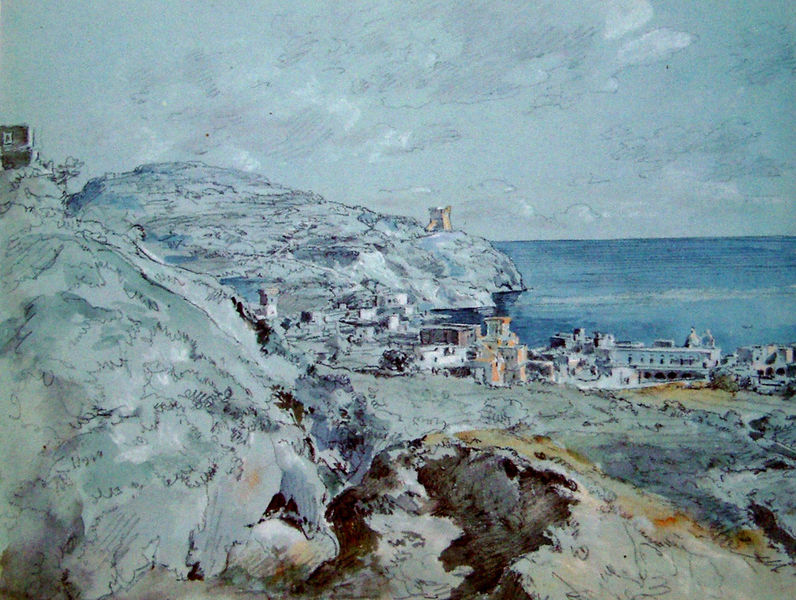
Titel: Ischia - Blick auf die Villa Manzo
Künstler: Johann Georg von Dillis
Standort: München
Institution: Staatsarchiv München
Schlagwörter: baum, berg, blau, felsen, gemälde, himmel, meer, schatten, wasser, weiß, wolken, aquarell, bäume, gelb, grün, impressionismus, landschaft, see, stadt, ufer, braun, bunt, fenster, licht, orange, schwarz, skizze, türkis, zeichnung, ausblick, gebäude, haus, schnee, weg, wiese, wolke, malerei, stein, steine, öl, horizont, häuser, hügel, kalt, natur, busch, büsche, gewässer, kirche, sonne, insel, realismus, zart, anhöhe, turm, farbig, klar, küste, ruhig, sommer, strand, wellen, ruhe, ansicht, italien, naturalismus, ort, perspektive, süden, vedute, fischer, berge, fels, gebirge, hang, dorf, mauer, tag, winter, ölgemälde, fischerdorf, seestück, stimmung, bucht, impression, ozean, steilküste, laviert, tusche, burg, kuppeln, türme, leuchtturm, idyll, urlaub, festung, schraffur, griechenland, atmosphäre, hänge, städtchen, gebierge, wsser, seehafen, welen, winterw